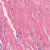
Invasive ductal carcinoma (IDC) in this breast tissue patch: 0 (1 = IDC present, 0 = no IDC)